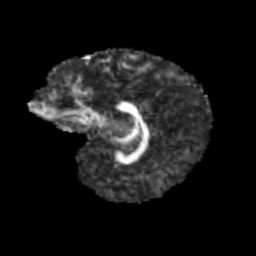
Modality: FA
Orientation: sagittal
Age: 13
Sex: female
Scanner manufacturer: siemens
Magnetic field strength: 3 T
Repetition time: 3.8 s
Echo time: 0.07 s